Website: home-depot
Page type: address-validator
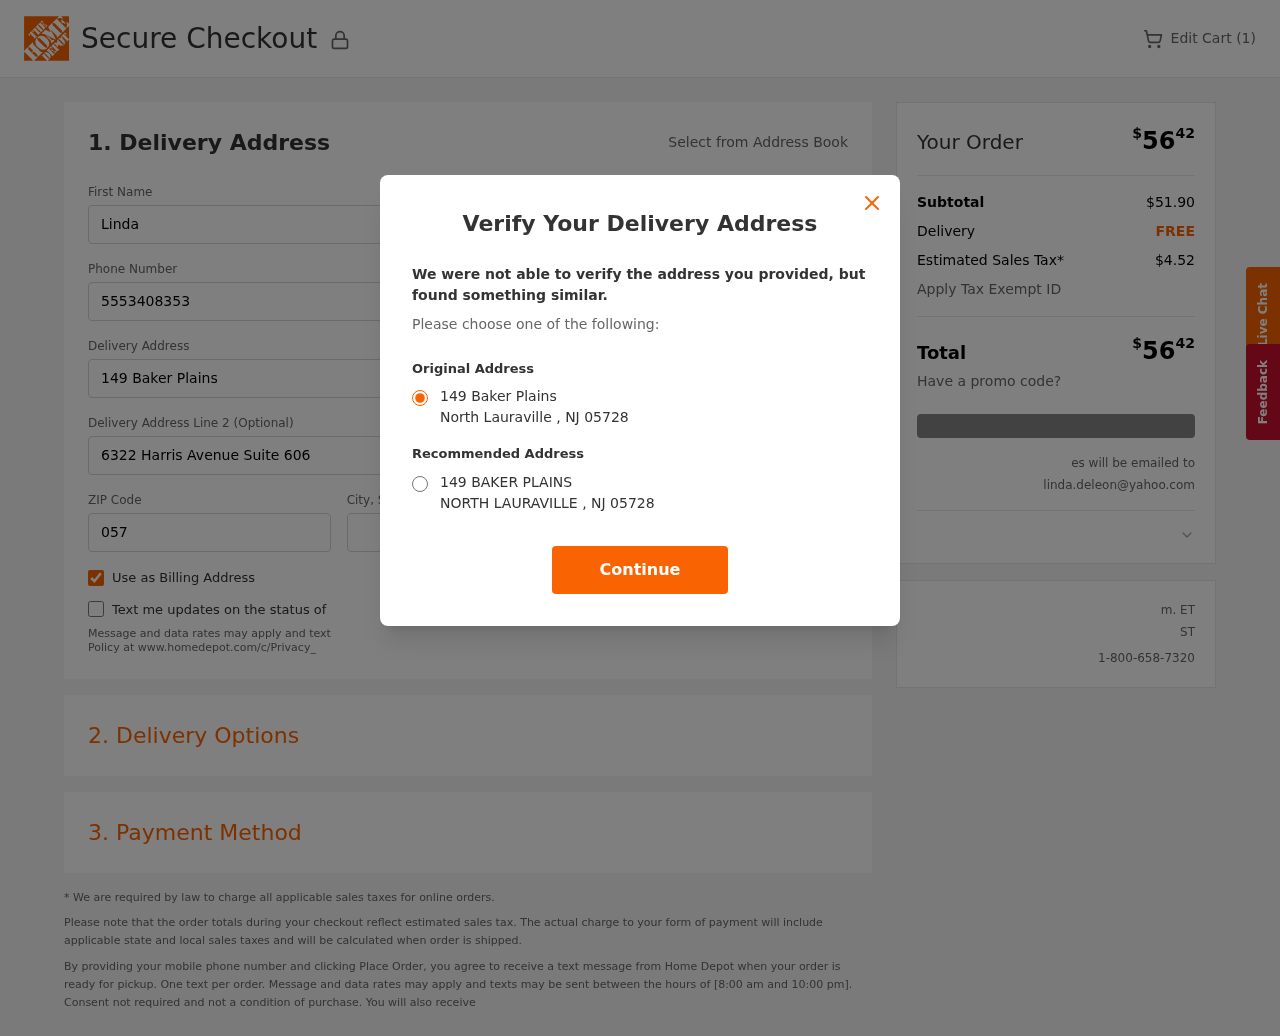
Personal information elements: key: PII_CITY
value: North Lauraville
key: PII_EMAIL
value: linda.deleon@yahoo.com
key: PII_POSTCODE
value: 05728
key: PII_STATE_ABBR
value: NJ
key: PII_STREET
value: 149 Baker Plains
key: PII_FIRSTNAME
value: Linda
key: PII_LASTNAME
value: Deleon
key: PII_PHONE
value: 5553408353
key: PII_STREET2
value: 6322 Harris Avenue Suite 606
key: PII_CITY_STATE
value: North Lauraville, NJ
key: PII_STREET_ALT
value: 149 BAKER PLAINS
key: PII_CITY_ALT
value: NORTH LAURAVILLE
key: PII_POSTCODE_FULL
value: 05728
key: PII_POSTCODE_NUMERIC
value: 5728
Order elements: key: ORDER_NUM_ITEMS
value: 1
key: ORDER_TOTAL
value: $5642
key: ORDER_SUBTOTAL
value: $51.90
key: ORDER_SHIPPING_COST
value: FREE
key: ORDER_TAX
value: $4.52